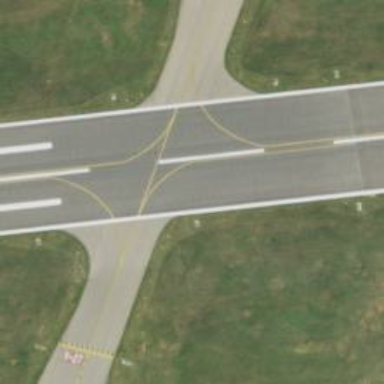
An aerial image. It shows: Image of taxiway at airport.